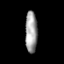
Tissue: prostate
Cell type: Myeloid cells
Senescence score: 0.7874
Nuclear area (px): 493
Mean DAPI intensity: 158.4